Question: I created the follwing 'table' which gives the user option to uses check boxes to ehter the selection. I limited the number of selection to four, but its selecting more than 4 choices.
HTML:
'''
<table width="100%" border="0">
<tr>
<th width="37%" height="19" align="center" bgcolor="#CCCCCC">
<strong>Biological</strong>
</th>
<th width="37%" align="center" bgcolor="#CCCCCC">
<strong>Psychological</strong>
</th>
<th width="37%" align="center" bgcolor="#CCCCCC">
<strong>Social</strong>
</th>
</tr>
<tr>
<td>
<input type="radio" name="Antidepressant" id="Antidepressant" value="Antidepressant" onclick="chkcontrol(1)" />
<label for="Antidepressant"></label>Antidepressant</td>
<td>&nbsp;</td>
<td>&nbsp;</td>
</tr>
<tr>
<td>
<input type="radio" name="Antipsychotic oral" id="Antipsychotic oral" value="Antipsychotic oral" onclick="chkcontrol(2)" />
<label for="Antipsychotic oral"></label>Antipsychotic oral</td>
<td>&nbsp;</td>
<td>&nbsp;</td>
</tr>
<tr>
<td>
<input type="radio" name="Antipsychotic_depot" id="Antipsychotic depot" value="Antipsychotic depot" onclick="chkcontrol(3)" />
<label for="Antipsychotic depot"></label>Antipsychotic depot</td>
<td>&nbsp;</td>
<td>&nbsp;</td>
</tr>
<tr>
<td>
<input type="radio" name="Bblocker" id="B-blocker" value="B-blocker" onclick="chkcontrol(4)" />
<label for="B-blocker"></label>B-blocker</td>
<td>&nbsp;</td>
<td>&nbsp;</td>
</tr>
<tr>
<td>
<input type="radio" name="Benzodiazepine" id="Benzodiazepine" value="Benzodiazepine" onclick="chkcontrol(5)" />
<label for="Benzodiazepine"></label>Benzodiazepine</td>
<td>&nbsp;</td>
<td>&nbsp;</td>
</tr>
<tr>
<td>
<input type="radio" name="Mood_stabiliser" id="Mood stabiliser" value="Mood stabiliser" onclick="chkcontrol(6)" />
<label for="Mood stabiliser"></label>Mood stabiliser</td>
<td>&nbsp;</td>
<td>&nbsp;</td>
</tr>
<tr>
<td>
<input type="radio" name="ECT" id="ECT" value="ECT" onclick="chkcontrol(7)" />
<label for="ECT"></label>ECT</td>
<td>&nbsp;</td>
<td>&nbsp;</td>
</tr>
<tr>
<td>
<input type="radio" name="Otherbio" id="Other" value="Other" />
<label for="Other"></label>Other</td>
<td>&nbsp;</td>
<td>&nbsp;</td>
</tr>
<tr>
<td>&nbsp;</td>
<td>&nbsp;</td>
<td>&nbsp;</td>
</tr>
</table>
'''
The script used to chec the number of selection:
'''
function chkcontrol(j) {
var total = 0;
for (var i = 0; i < document.form1.ckb.length; i++) {
if (document.form1.ckb[i].checked) {
total = total + 1;
}
if (total > 4) {
alert("Please Select only three")
document.form1.ckb[j].checked = false;
return false;
}
}
}
'''
Here's a screenshot:

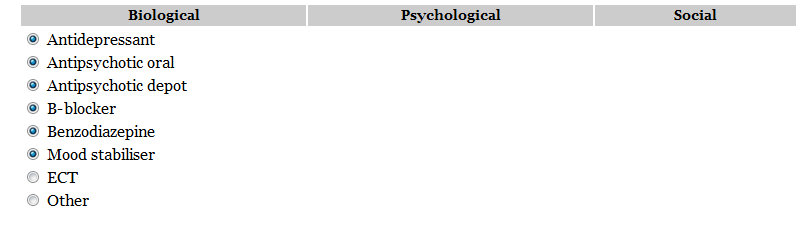
Answer: After a few minor corrections:
'''
<html>
<head>
<script type="text/javascript">
function chkcontrol(j) {
var total=0;
for(var i=0; i < document.form1.ckb.length; i++){
if(document.form1.ckb[i].checked){
total =total +1;
}
if(total > 4){
alert("Please Select only four!")
document.form1.ckb[j].checked = false ;
return false;
}
}
}
</script>
</head>
<body>
<table width="100%" border="0">
<form action="" id="form1" name="form1">
<tr>
<th width="37%" height="19" align="center" bgcolor="#CCCCCC"><strong>Biological</strong></th>
<th width="37%" align="center" bgcolor="#CCCCCC"><strong> Psychological</strong></th>
<th width="37%" align="center" bgcolor="#CCCCCC"><strong> Social</strong></th>
</tr>
<tr>
<td><input type="radio" name="Antidepressant" id="ckb" value="Antidepressant" onclick="chkcontrol(0);" />
<label for="Antidepressant"></label>Antidepressant</td>
<td>&nbsp;</td>
<td>&nbsp;</td>
</tr>
<tr>
<td><input type="radio" name="Antipsychotic oral" id="ckb" value="Antipsychotic oral" onclick="chkcontrol(1);" />
<label for="Antipsychotic oral"></label>Antipsychotic oral</td>
<td>&nbsp;</td>
<td>&nbsp;</td>
</tr>
<tr>
<td><input type="radio" name="Antipsychotic_depot" id="ckb" value="Antipsychotic depot" onclick="chkcontrol(2);" />
<label for="Antipsychotic depot"></label>Antipsychotic depot</td>
<td>&nbsp;</td>
<td>&nbsp;</td>
</tr>
<tr>
<td><input type="radio" name="Bblocker" id="ckb" value="B-blocker" onclick="chkcontrol(3);"/>
<label for="B-blocker"></label>B-blocker</td>
<td>&nbsp;</td>
<td>&nbsp;</td>
</tr>
<tr>
<td><input type="radio" name="Benzodiazepine" id="ckb" value="Benzodiazepine" onclick="chkcontrol(4);"/>
<label for="Benzodiazepine"></label>Benzodiazepine</td>
<td>&nbsp;</td>
<td>&nbsp;</td>
</tr>
<tr>
<td><input type="radio" name="Mood_stabiliser" id="ckb" value="Mood stabiliser" onclick="chkcontrol(5);"/>
<label for="Mood stabiliser"></label>Mood stabiliser</td>
<td>&nbsp;</td>
<td>&nbsp;</td>
</tr>
<tr>
<td><input type="radio" name="ECT" id="ckb" value="ECT" onclick="chkcontrol(6);"/>
<label for="ECT"></label>ECT</td>
<td>&nbsp;</td>
<td>&nbsp;</td>
</tr>
<tr>
<td><input type="radio" name="Otherbio" id="ckb" value="Other" onclick="chkcontrol(7);"/>
<label for="Other"></label>
Other</td>
<td>&nbsp;</td>
<td>&nbsp;</td>
</tr>
<tr>
<td>&nbsp;</td>
<td>&nbsp;</td>
<td>&nbsp;</td>
</tr>
</form>
</table>
</body>
</html>
'''
Still, it doesn't make sense as the form is not submitting its content anywhere, but it's a good POC.